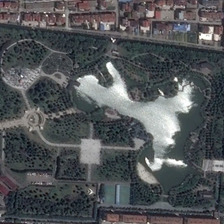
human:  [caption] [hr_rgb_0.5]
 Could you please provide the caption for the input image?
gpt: many red buildings are in two sides of a park with many green trees and a pond .

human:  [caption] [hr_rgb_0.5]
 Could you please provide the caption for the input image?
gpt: many red buildings are in two sides of a park with many green trees and a pond .

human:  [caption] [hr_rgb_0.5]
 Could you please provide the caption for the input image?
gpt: many red buildings are in two sides of a park with many green trees and a pond .

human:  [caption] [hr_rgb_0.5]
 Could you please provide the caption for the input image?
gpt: many red buildings are in two sides of a park with many green trees and a pond .

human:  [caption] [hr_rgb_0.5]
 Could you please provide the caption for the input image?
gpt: many red buildings are in two sides of a park with many green trees and a pond .